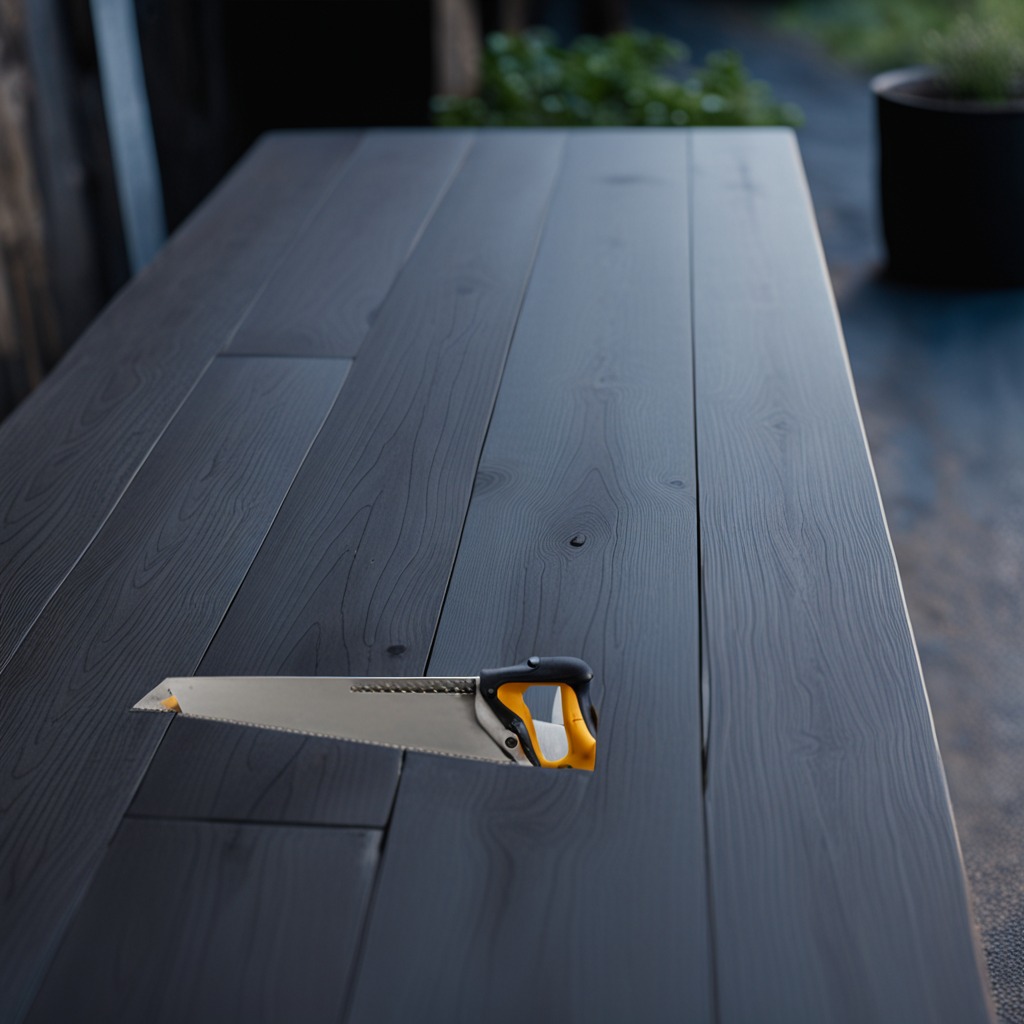
A metal saw is lying on a table with burn marks in a small garage at twilight.